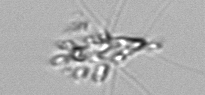
Label: Chaetoceros_didymus_TAG_external_flagellate